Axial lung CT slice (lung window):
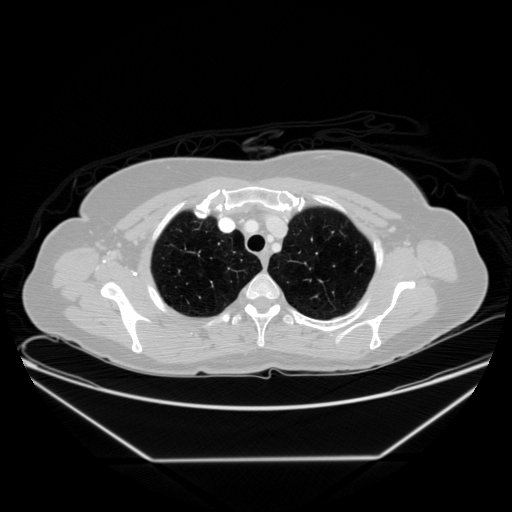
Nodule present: no